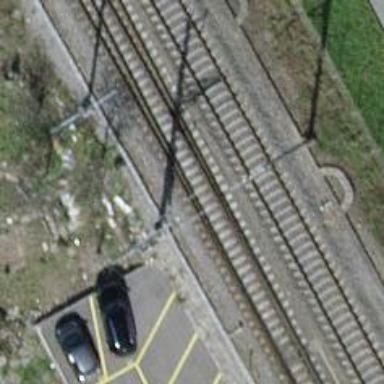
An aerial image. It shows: Railway switch.